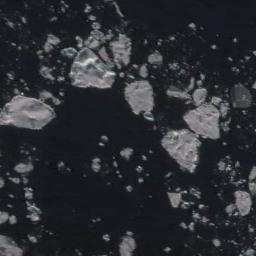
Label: sea_ice